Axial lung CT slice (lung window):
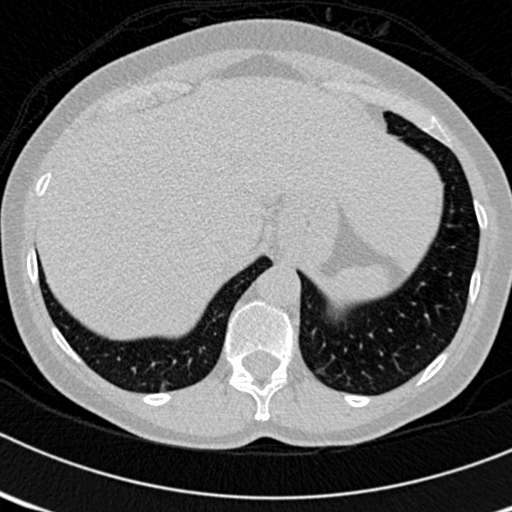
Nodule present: no